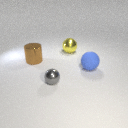
large brown metal cylinder to the left of large yellow metal sphere